Question: I'm using this library <URL> to create a PagerTabStrip.
My output
You can see that after my tabs I have some empty space.
I want to make the tabs fit all the screen, or at least center the tabs.
Is that possible?
'''
<com.astuetz.PagerSlidingTabStrip
android:layout_gravity="center_horizontal"
android:gravity="center_horizontal"
android:background="@color/facebook_theme_light"
android:id="@+id/activity_posts_tabs"
android:layout_width="match_parent"
android:layout_height="48dip" />
<android.support.v4.view.ViewPager
android:background="@color/facebook_theme_dark"
android:id="@+id/activity_posts_pager"
android:layout_width="match_parent"
android:layout_height="wrap_content"
android:layout_below="@id/activity_posts_tabs"
tools:context=".MainActivity" />
'''
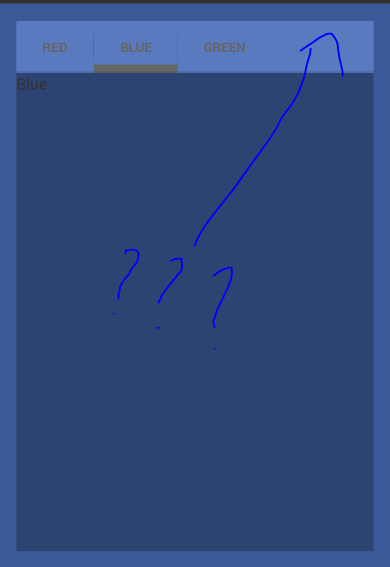
Answer: Went looking for a solution for this, and there is one already built into the library, just use:
'''
psts:pstsShouldExpand="true"
'''
and the tabs will expand and center in the layout.